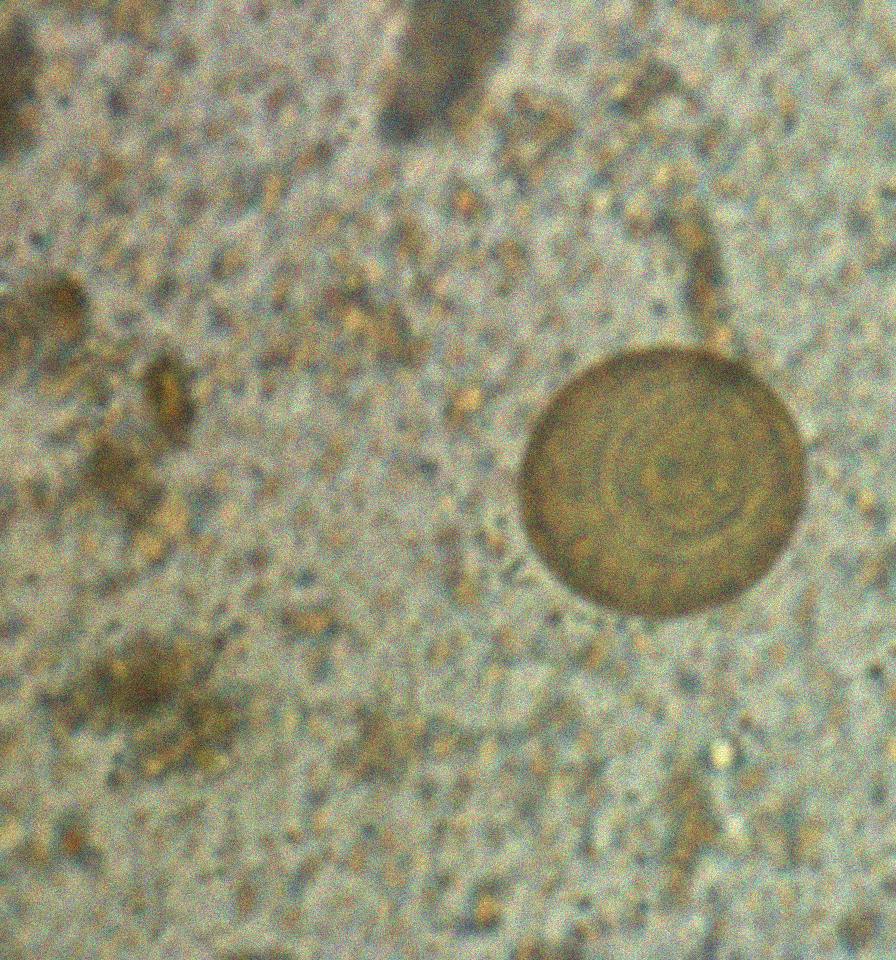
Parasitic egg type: Hymenolepis diminuta